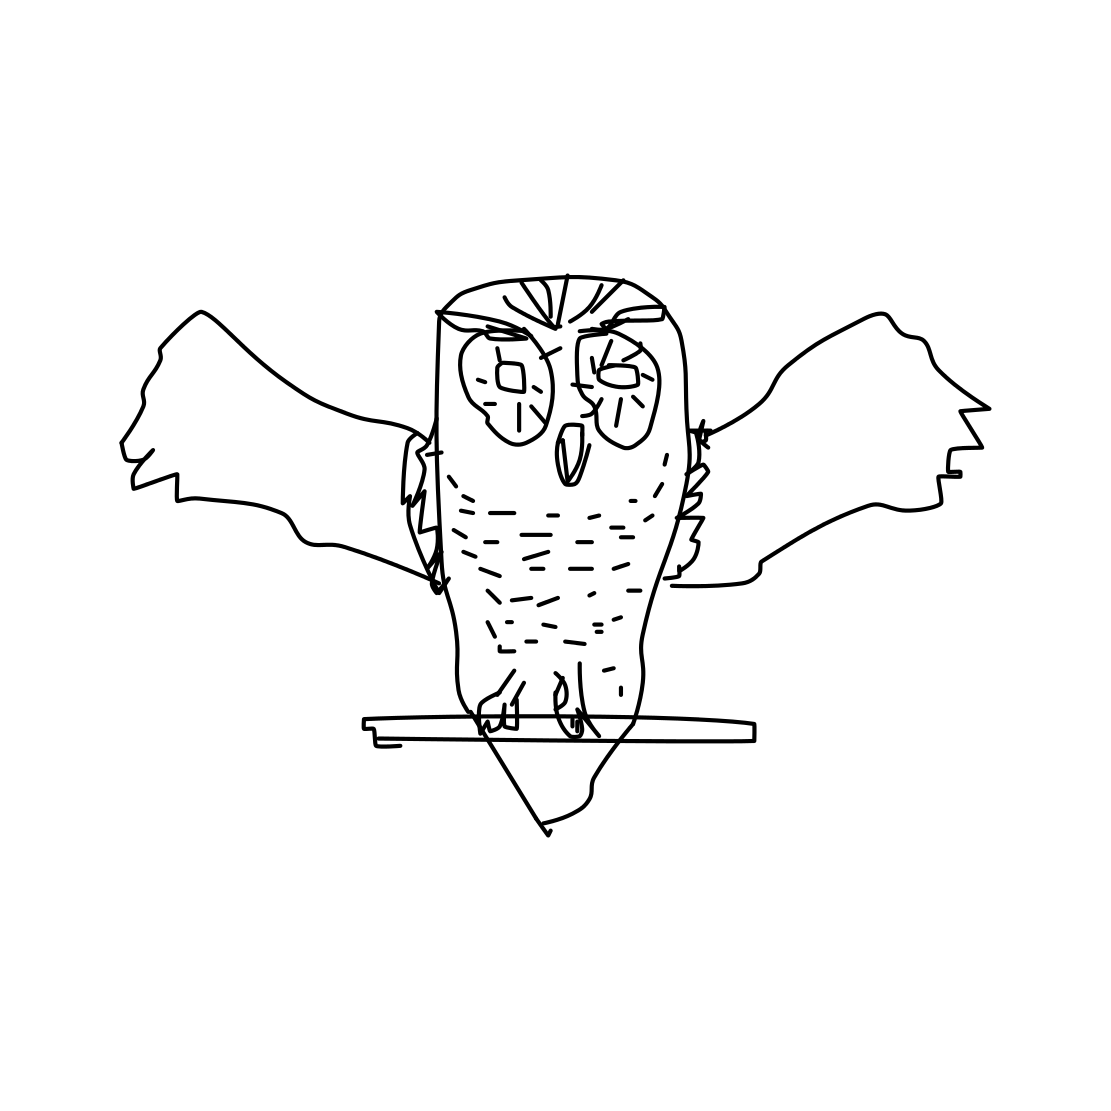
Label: owl